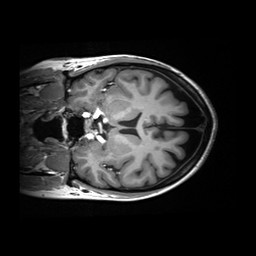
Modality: T1w
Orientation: coronal
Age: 58
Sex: female
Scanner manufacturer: siemens
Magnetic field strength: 3 T
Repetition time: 2.2 s
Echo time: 0.00245 s